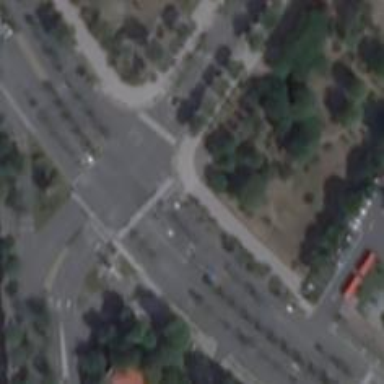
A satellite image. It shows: Marked crossing on the road.